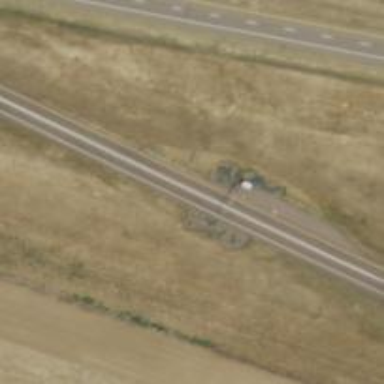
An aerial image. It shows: Toll gantry on the road.